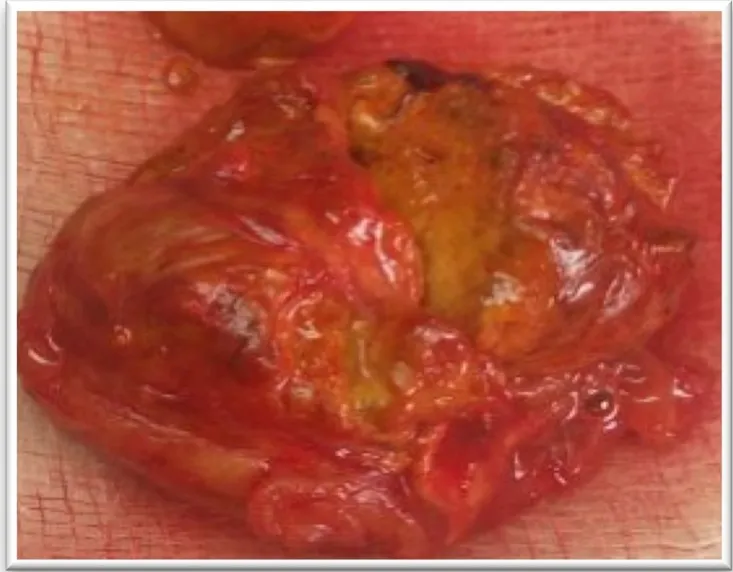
Operative sample of left adrenalectomy in patient (case 6).
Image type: medical_photograph (other_medical_photograph)